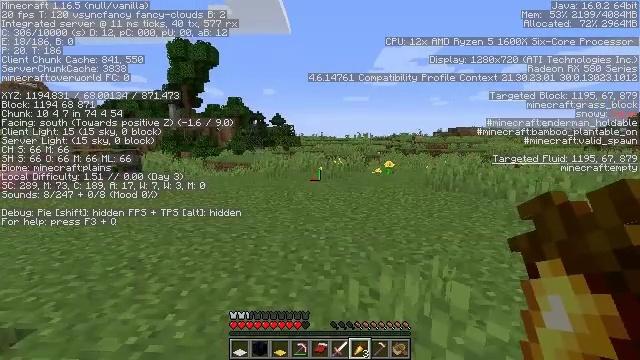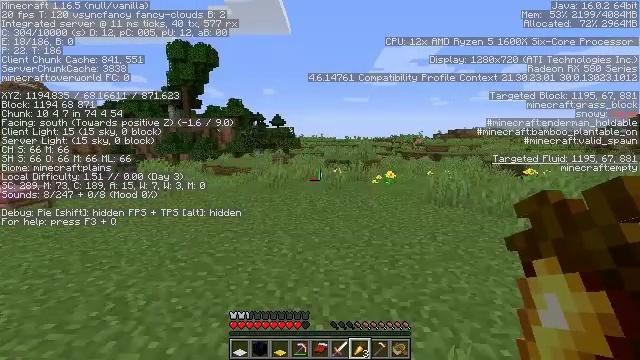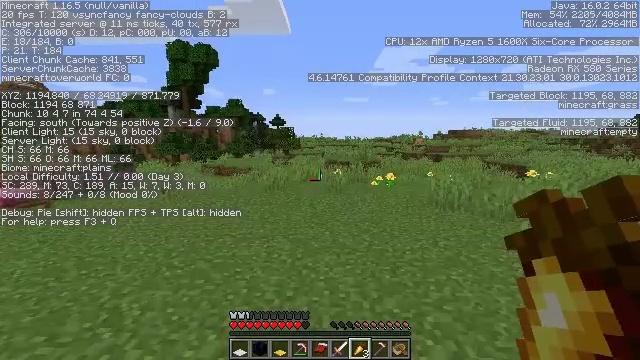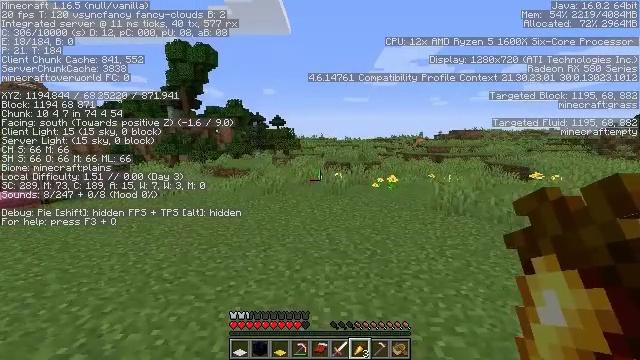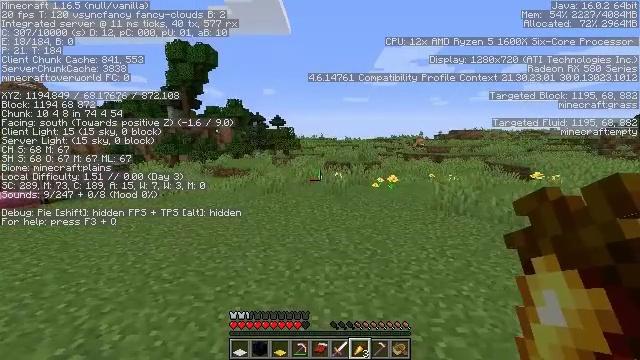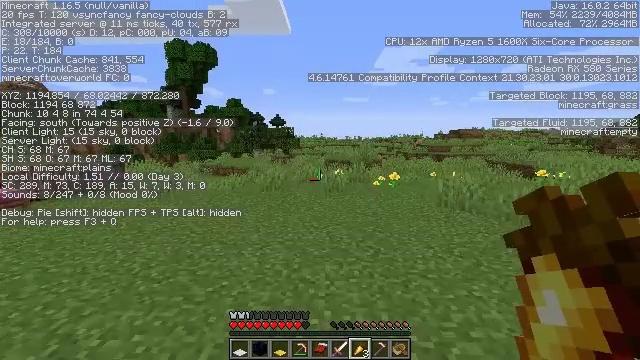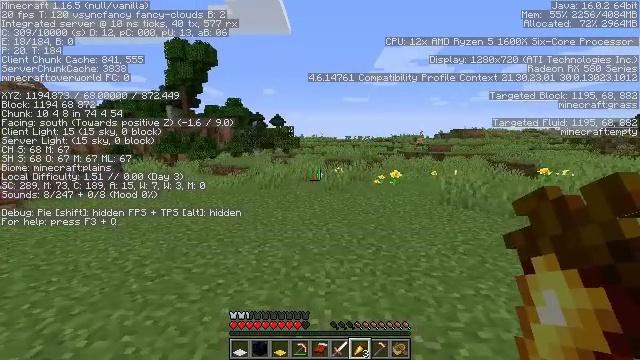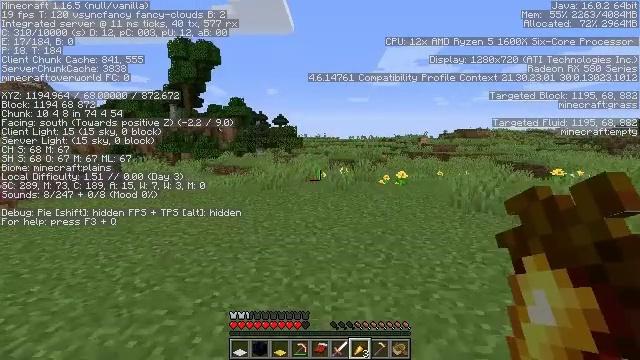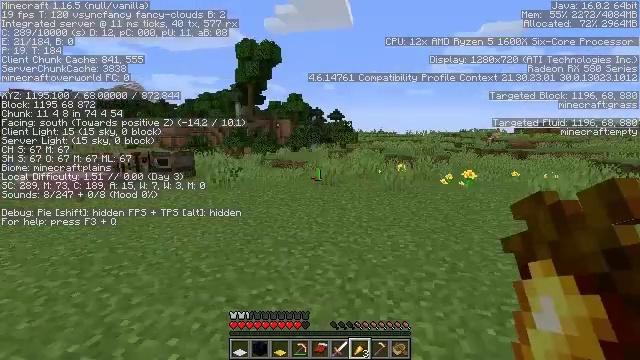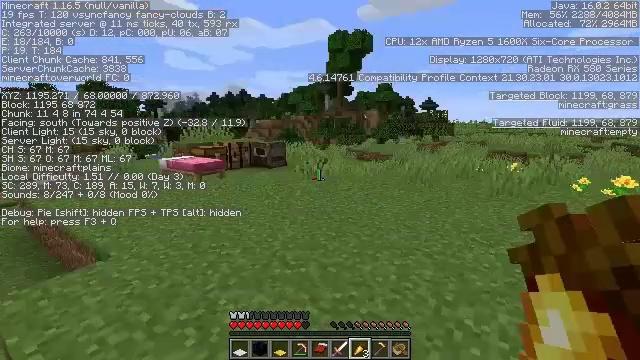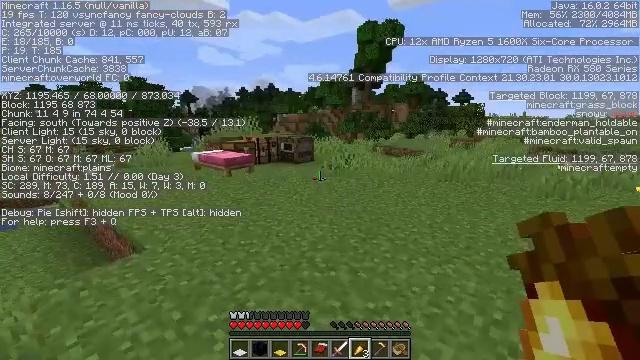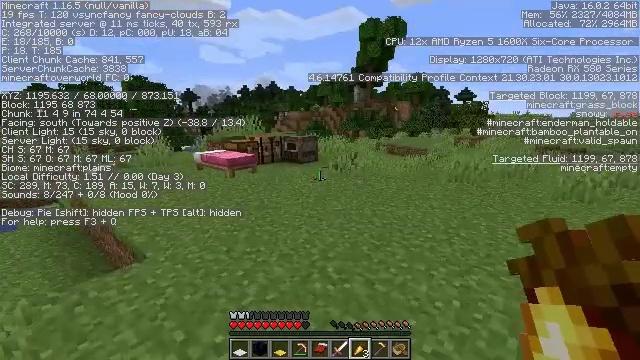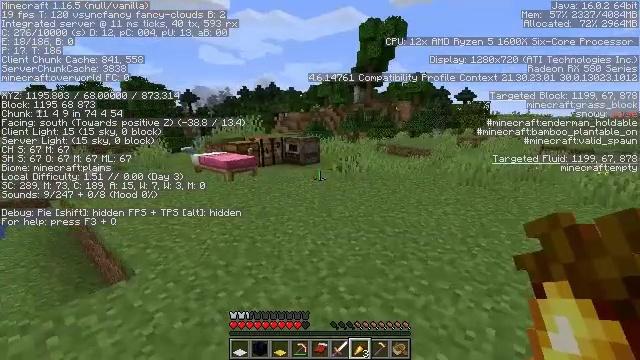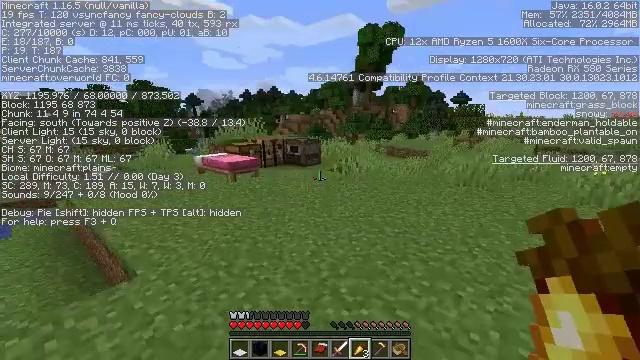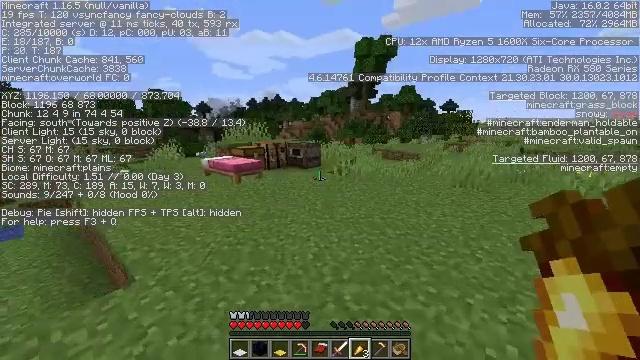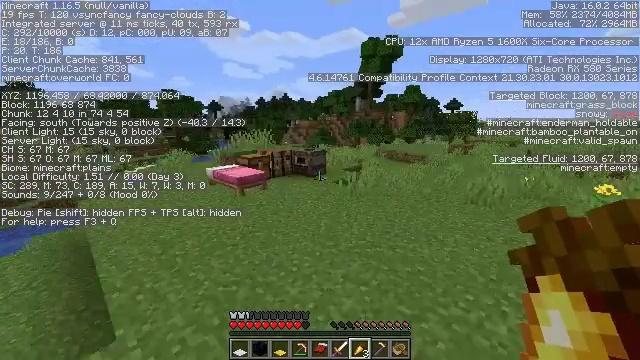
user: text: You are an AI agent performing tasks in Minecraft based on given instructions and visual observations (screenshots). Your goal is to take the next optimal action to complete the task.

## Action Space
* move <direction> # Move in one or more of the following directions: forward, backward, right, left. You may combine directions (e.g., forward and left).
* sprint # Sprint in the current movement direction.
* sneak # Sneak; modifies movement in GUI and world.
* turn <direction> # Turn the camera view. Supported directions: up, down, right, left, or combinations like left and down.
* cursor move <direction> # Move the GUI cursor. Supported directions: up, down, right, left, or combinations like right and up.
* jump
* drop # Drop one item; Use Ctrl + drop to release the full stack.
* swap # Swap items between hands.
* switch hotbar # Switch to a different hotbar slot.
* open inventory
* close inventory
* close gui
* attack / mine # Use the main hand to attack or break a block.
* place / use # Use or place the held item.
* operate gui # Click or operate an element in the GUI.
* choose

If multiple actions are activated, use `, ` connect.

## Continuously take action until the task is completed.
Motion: motion action
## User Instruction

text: Mine the grass in the plains.
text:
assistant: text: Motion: move forward, jump
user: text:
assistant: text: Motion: move forward
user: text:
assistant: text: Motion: move forward
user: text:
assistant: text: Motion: move forward
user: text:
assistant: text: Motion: move forward
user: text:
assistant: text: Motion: move forward and move left
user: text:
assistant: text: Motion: move forward and move left
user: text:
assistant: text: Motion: move forward and move left, turn left and down
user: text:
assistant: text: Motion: move forward and move left, turn left and down
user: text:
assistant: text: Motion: move forward and move left, turn left and down
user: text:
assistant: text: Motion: move forward
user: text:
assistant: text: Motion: move forward, sprint
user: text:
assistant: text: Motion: move forward, sprint
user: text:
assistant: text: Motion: move forward, sprint
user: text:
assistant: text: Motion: move forward, sprint, turn left, jump
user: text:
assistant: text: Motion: move forward, turn left, jump
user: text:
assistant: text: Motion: move forward, turn left, jump
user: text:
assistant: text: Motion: move forward, turn left and down, jump
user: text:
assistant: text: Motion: move forward, turn left and down, jump
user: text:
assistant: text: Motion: move forward, turn left, jump
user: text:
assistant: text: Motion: move forward, jump
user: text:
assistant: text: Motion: move forward, jump
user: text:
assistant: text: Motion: move forward, jump
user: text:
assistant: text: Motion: move forward
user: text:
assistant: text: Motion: move forward
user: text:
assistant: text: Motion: move forward
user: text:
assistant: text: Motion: move forward
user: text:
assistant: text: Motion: move forward
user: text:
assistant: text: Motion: move forward and move right, turn left
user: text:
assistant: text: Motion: move forward and move right, turn left and down